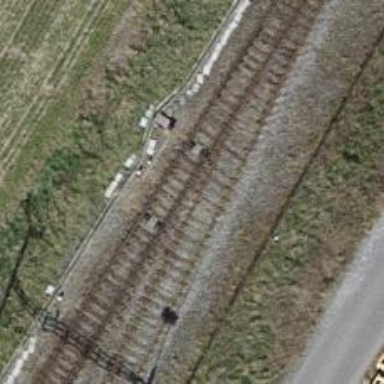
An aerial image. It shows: Railway switch.